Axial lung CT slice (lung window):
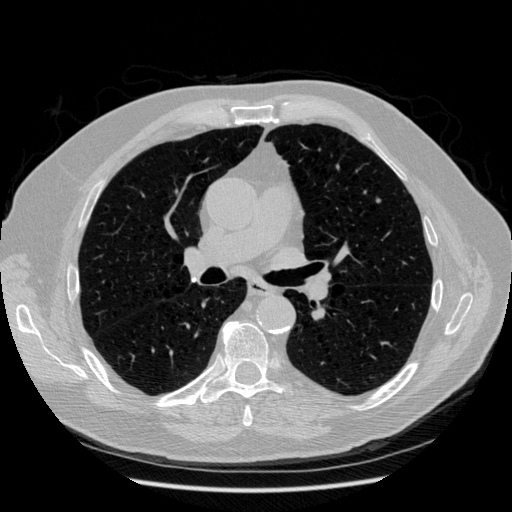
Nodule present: yes
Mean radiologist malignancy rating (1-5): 2